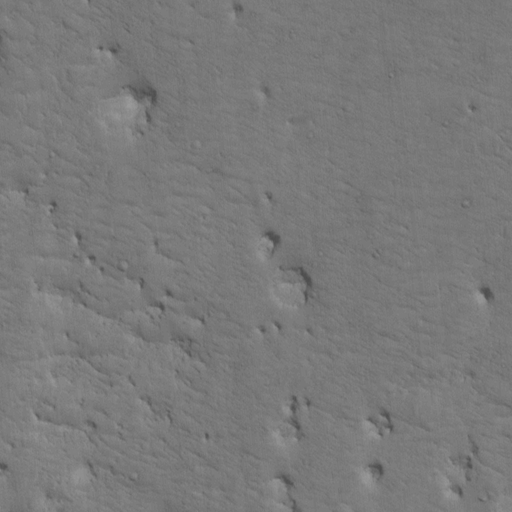
Classes present: Background